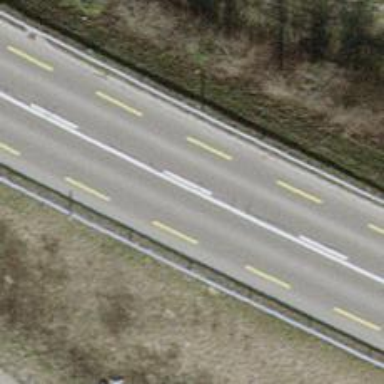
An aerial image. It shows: Tertiary road with asphalt surface and dedicated cycle lane. The road is accompanied by embankment.